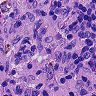
Metastatic tissue present: no